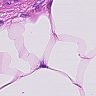
Metastatic tissue present: no